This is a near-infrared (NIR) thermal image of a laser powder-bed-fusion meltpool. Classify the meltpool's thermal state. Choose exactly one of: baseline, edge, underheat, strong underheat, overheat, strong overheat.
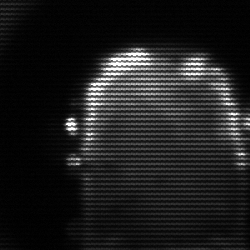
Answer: baseline